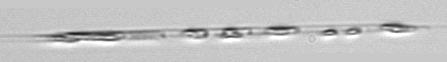
Label: Rhizosolenia